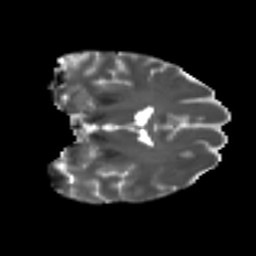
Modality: T2w
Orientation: coronal
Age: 34
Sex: female
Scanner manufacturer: ge
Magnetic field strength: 3 T
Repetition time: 7.8 s
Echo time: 0.0606 s